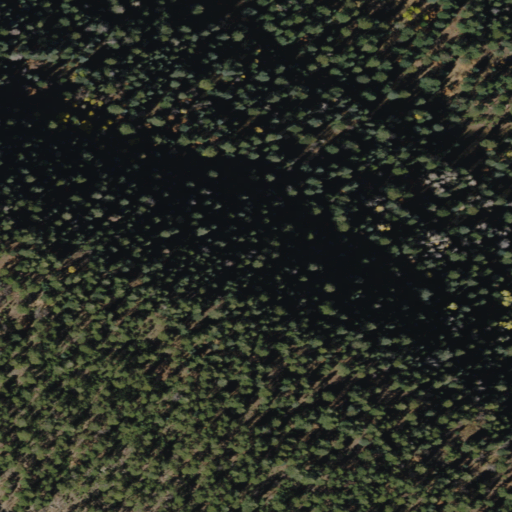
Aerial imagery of ridge(s) in Arizona named Walton Ridge containing only evergreen forest